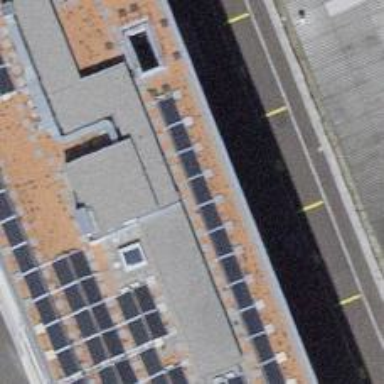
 consisting of solar photovoltaic panels."